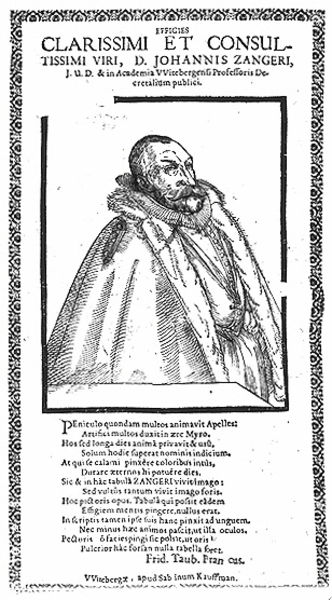
Titel: Bildnis des Johann Zanger
Künstler: Sabine Kauffmann
Institution: (Seriendruck)
Schlagwörter: mann, umhang, weiß, nase, ohr, profil, schwarz, stirn, blick, muster, bart, augen, falten, gesicht, hermelin, johannes, kragen, pelz, rahmen, vollbart, bildnis, halskrause, herr, portrait, porträt, haare, kutte, mantel, reich, kinn, renaissance, umrandung, schrift, grafik, graphik, linien, rand, schnäuzer, bordüre, dick, buch, rechteck, druck, schwarz weiss, radierung, stich, seite, illustration, text, buchstaben, überschrift, proträt, krause, buchdruck, pelzkragen, halbprofil, wams, gedicht, gelehrter, cape, johann, taub, latein, lateinisch, druckschrift, wittenberg, nase mund, konsul, hinterrund, grafikm, biographie, consul, johannes zangeri, zangeri, zanger, johannes zanger, zangerl